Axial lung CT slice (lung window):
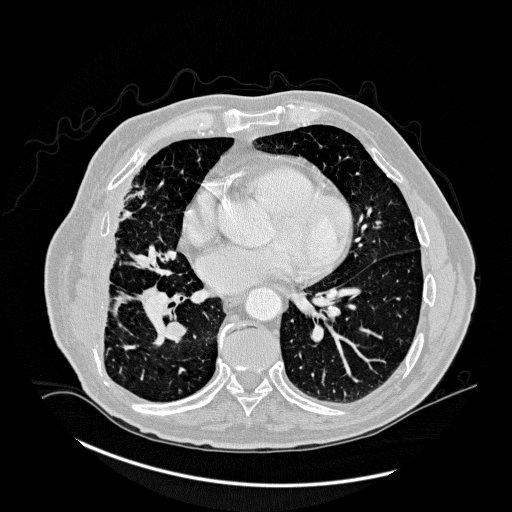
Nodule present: no